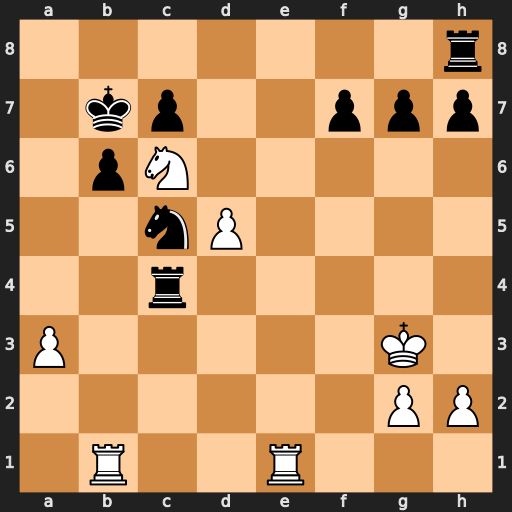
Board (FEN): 7r/1kp2ppp/1pN5/2nP4/2r5/P5K1/6PP/1R2R3
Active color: w
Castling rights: -
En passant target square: -
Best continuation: Na5+ Ka6 Nxc4